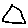
Label: triangle